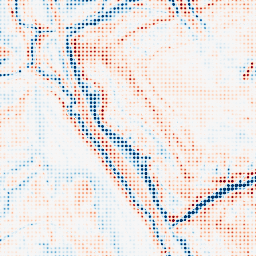
Category: edge_preserving
Decomposition family: bilateral
Decomposition parameters: d: 21
sigma_color: 150
sigma_space: 100
Upsampling method: sinc_hamming
Upsampling parameters: scale: 8
kernel_size: 4
Upsampling scale: 8